Question: I'm struggling to give a good layout to my Swing components. Currently 'FlowLayout' being is used, but it doesn't look pretty. My requirement is to display the label 'l0' in top line. Then the label 'l1', combobox 'c1' and button 'b1' in second column (center aligned). Finally, the output that gets displayed in 'Jtable' beneath. How do I do this?
'''
import java.awt.*;
import java.awt.event.*;
import java.io.File;
import java.sql.*;
import java.util.Vector;
import javax.swing.*;
import javax.swing.table.DefaultTableModel;
public class r_search_1 extends JFrame implements ActionListener {
JFrame frame1;
JLabel l0, l1, l2;
JComboBox c1;
JButton b1;
Connection con;
ResultSet rs, rs1;
Statement st, st1;
PreparedStatement pst;
String ids;
static JTable table = new JTable();;
String[] columnNames = {"SECTION NAME", "REPORT NAME", "CONTACT", "LINK"};
String from;
Vector v = new Vector();
JMenuBar menu = new JMenuBar();
r_search_1()
{
frame1 = new JFrame("yippee");
frame1.setDefaultCloseOperation(JFrame.DISPOSE_ON_CLOSE);
frame1.setLayout(new FlowLayout());
l0 = new JLabel("Fetching Search Results...");
l0.setForeground(Color.blue);
l0.setFont(new Font("Serif", Font.BOLD, 20));
l1 = new JLabel("Search");
b1 = new JButton("submit");
l0.setBounds(100, 50, 350, 40);
l1.setBounds(75, 110, 75, 20);
b1.setBounds(150, 150, 150, 20);
b1.addActionListener(this);
frame1.add(l0);
frame1.add(l1);
//frame1.add(b1);
frame1.setVisible(true);
frame1.setSize(1000, 400);
try
{
File dbFile = new File("executive_db.accdb");
String path = dbFile.getAbsolutePath();
con = DriverManager.getConnection("jdbc:odbc:Driver={Microsoft Access Driver (*.mdb, *.accdb)}; DBQ= " + path);
Class.forName("sun.jdbc.odbc.JdbcOdbcDriver");
st = con.createStatement();
rs = st.executeQuery("select index_name from Index1");
while (rs.next())
{
ids = rs.getString(1);
v.add(ids);
}
c1 = new JComboBox(v);
c1.setEditable(true);c1.setSelectedItem("");
c1.setBounds(150, 110, 150, 20);
frame1.add(c1);
frame1.add(b1);
st.close();
rs.close();
} catch (Exception e) {
}
// setVisible(true);
}
public void actionPerformed(ActionEvent ae) {
if (ae.getSource() == b1) {
showTableData();
}
}
public void showTableData()
{
// frame1 = new JFrame("Database Search Result");
// frame1.setDefaultCloseOperation(JFrame.DISPOSE_ON_CLOSE);
//frame1.setLayout(new FlowLayout());
DefaultTableModel model = new DefaultTableModel();
model.setColumnIdentifiers(columnNames);
table.setModel(model);
table.setAutoResizeMode(JTable.AUTO_RESIZE_ALL_COLUMNS);
table.setFillsViewportHeight(true);
JScrollPane scroll = new JScrollPane(table);
scroll.setHorizontalScrollBarPolicy(JScrollPane.HORIZONTAL_SCROLLBAR_AS_NEEDED);
scroll.setVerticalScrollBarPolicy( JScrollPane.VERTICAL_SCROLLBAR_AS_NEEDED);
from = (String) c1.getSelectedItem();
String section_name = "";
String report_name = "";
String contact_name = "";
String link = "";
try
{
pst = con.prepareStatement("select distinct Section.Section_Name,Report.Report_Name,Report.Link,Contact.Contact_Name "
+ "FROM (( Section INNER JOIN Report ON Report.Section_ID=Section.Section_ID ) INNER JOIN Contact ON Contact.Contact_ID=Report.Contact_ID ) LEFT JOIN Metrics ON Metrics.Report_ID=Report.Report_ID "
+ " WHERE Section.Section_Name LIKE '%"+from+"%' OR Report.Report_Name LIKE '%"+from+"%' OR Metrics.Metric_Name LIKE '%"+from+"%' OR Contact.Contact_Name LIKE '%"+from+"%' ");
ResultSet rs = pst.executeQuery();
int i = 0;
while (rs.next()) {
section_name = rs.getString("Section_Name");
report_name = rs.getString("Report_Name");
contact_name = rs.getString("Contact_Name");
link = rs.getString("Link");
model.addRow(new Object[]{section_name, report_name, contact_name, link});
i++;
}
if (i < 1) {
JOptionPane.showMessageDialog(null, "No Record Found", "Error", JOptionPane.ERROR_MESSAGE);
}
if (i == 1) {
System.out.println(i + " Record Found");
} else {
System.out.println(i + " Records Found");
}
} catch (Exception ex) {
JOptionPane.showMessageDialog(null, ex.getMessage(), "Error", JOptionPane.ERROR_MESSAGE);
}
frame1.add(scroll);
frame1.setVisible(true);
// frame1.setSize(1000, 400);
//table.close()
}
public static void main(String args[]) {
new r_search_1();
}
}
'''
This is my requirement:

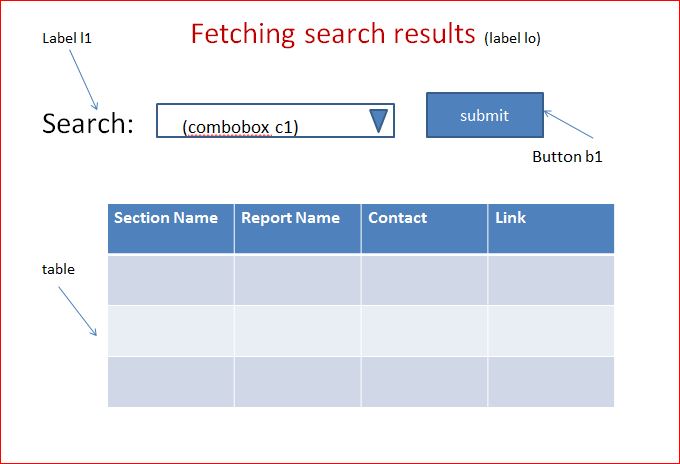
Answer:
## Notes
1. It is named PoorlySpecifiedLayout because you forgot the part about.. "and (if resizable) with extra width/height."
2. The UI is naturally taller than seen above. It was shortened to make a better screenshot.
---
'''
import java.awt.*;
import javax.swing.*;
import javax.swing.border.EmptyBorder;
public class PoorlySpecifiedLayout {
// the GUI as seen by the user (without frame)
JPanel ui = new JPanel(new BorderLayout(5,5));
String[] comboValues = {
"String to pad combo."
};
String[] tableHeader = {
"Section Name","Report Name","Contact","Link"
};
String[][] tableBody = {{"", "", "", ""}};
PoorlySpecifiedLayout() {
initUI();
}
public final void initUI() {
ui.setBorder(new EmptyBorder(20,20,20,20));
JPanel top = new JPanel(new BorderLayout(15, 5));
ui.add(top, BorderLayout.PAGE_START);
top.add(new JLabel(
"Fetching search results", SwingConstants.CENTER));
JPanel controls = new JPanel(new FlowLayout(SwingConstants.LEADING, 10, 5));
top.add(controls, BorderLayout.PAGE_END);
controls.add(new JLabel("Search:"));
controls.add(new JComboBox(comboValues));
JButton submit = new JButton("submit");
Insets padButton = new Insets(5,20,5,20);
submit.setMargin(padButton);
controls.add(submit);
JTable table = new JTable(tableBody, tableHeader);
ui.add(new JScrollPane(table));
}
public final JComponent getUI(){
return ui;
}
public static void main(String[] args) {
Runnable r = new Runnable() {
@Override
public void run() {
PoorlySpecifiedLayout psl = new PoorlySpecifiedLayout();
JFrame f = new JFrame("Poorly Specified Layout");
f.add(psl.getUI());
// Ensures JVM closes after frame(s) closed and
// all non-daemon threads are finished
f.setDefaultCloseOperation(JFrame.DISPOSE_ON_CLOSE);
// See http://stackoverflow.com/a/<PHONE>/418556 for demo.
f.setLocationByPlatform(true);
// ensures the frame is the minimum size it needs to be
// in order display the components within it
f.pack();
// should be done last, to avoid flickering, moving,
// resizing artifacts.
f.setVisible(true);
}
};
// Swing GUIs should be created and updated on the EDT
// http://docs.oracle.com/javase/tutorial/uiswing/concurrency
SwingUtilities.invokeLater(r);
}
}
'''